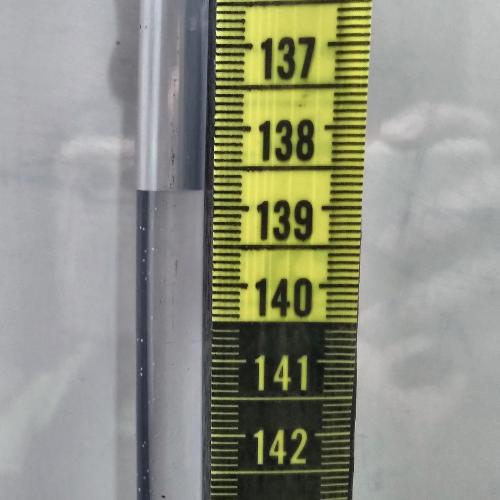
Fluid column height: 138.8 cm